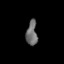
Tissue: skin
Cell type: Epithelial cells
Senescence score: 0.2342
Nuclear area (px): 268
Mean DAPI intensity: 107.138